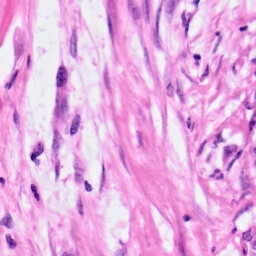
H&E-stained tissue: Pancreatic